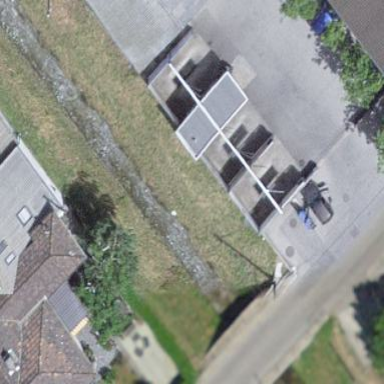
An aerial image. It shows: Car wash facility.